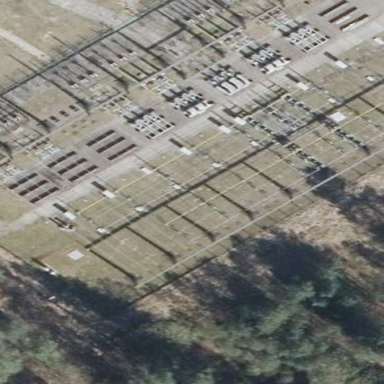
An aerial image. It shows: Outdoor power substation surrounded by fence. The substation is specifically for distribution purposes.